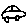
Label: car